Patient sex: F
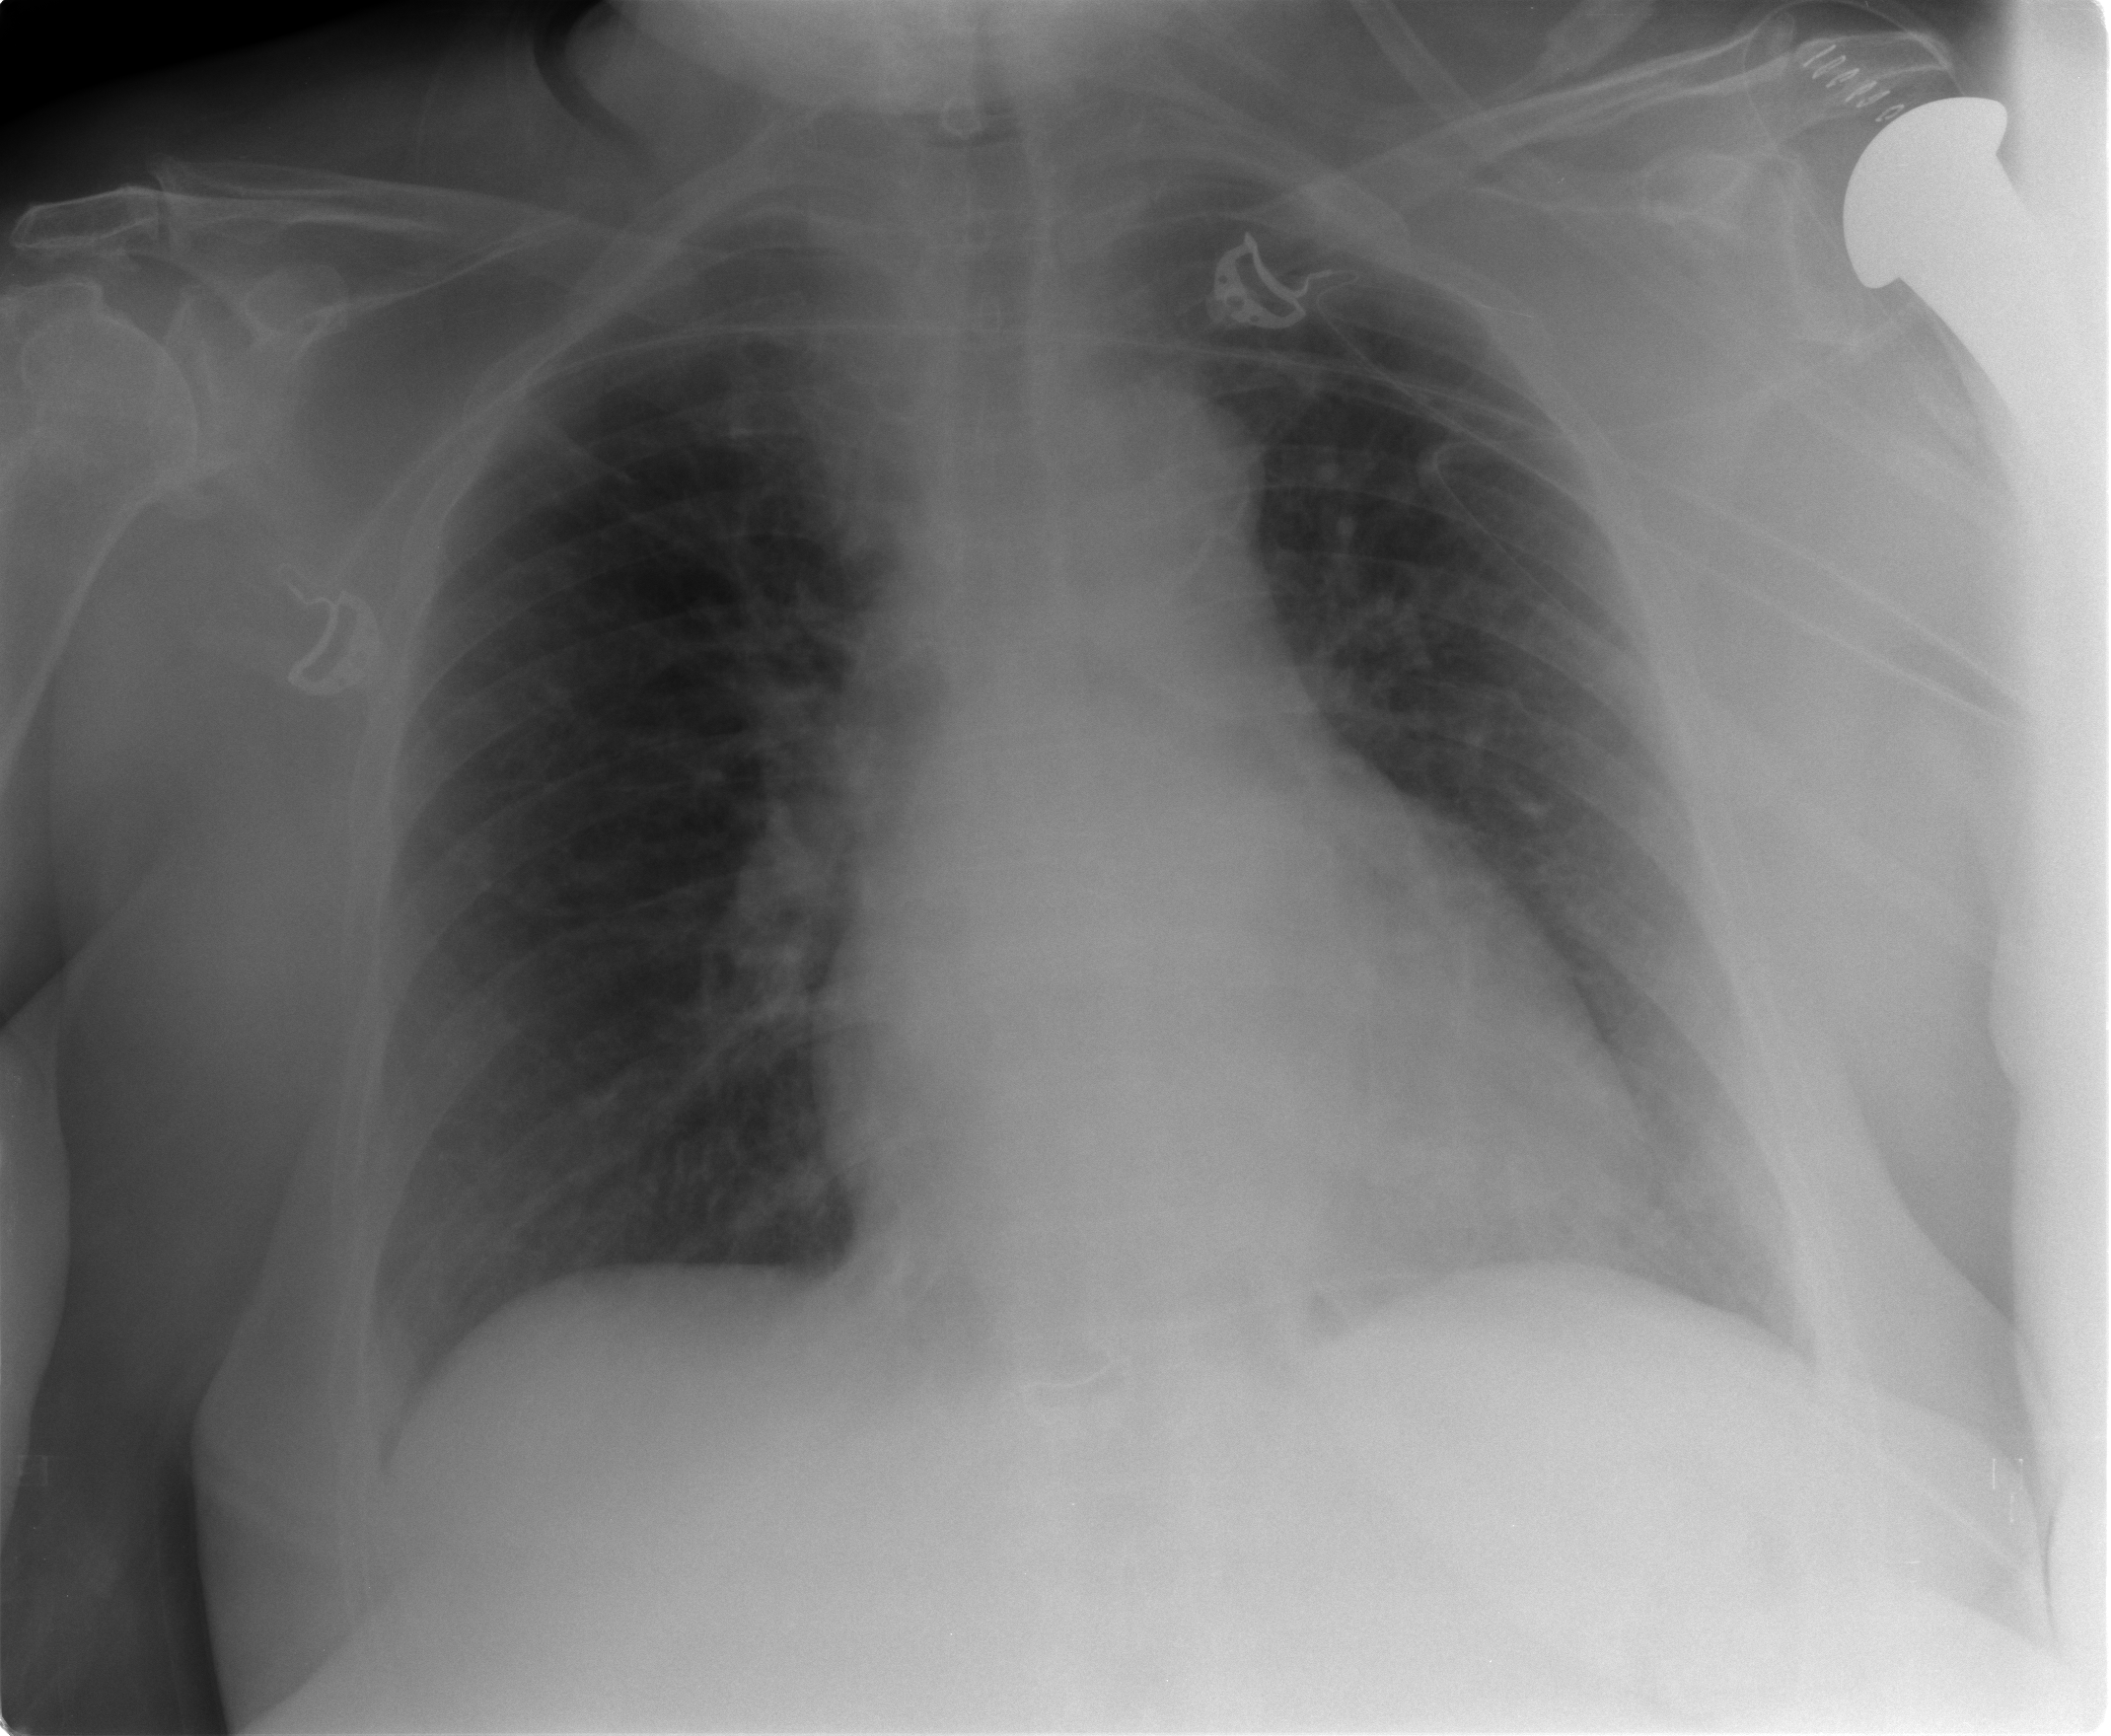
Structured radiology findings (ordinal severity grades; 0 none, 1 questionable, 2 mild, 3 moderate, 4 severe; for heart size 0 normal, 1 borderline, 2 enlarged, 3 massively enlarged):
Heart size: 2
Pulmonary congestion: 0
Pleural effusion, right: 1
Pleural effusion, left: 0
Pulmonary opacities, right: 0
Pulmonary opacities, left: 0
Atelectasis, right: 0
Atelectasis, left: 0